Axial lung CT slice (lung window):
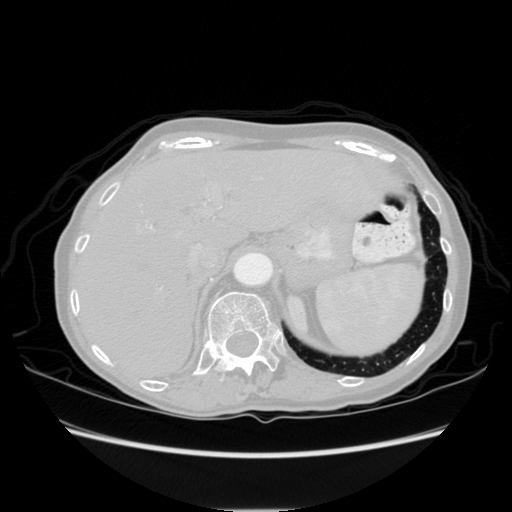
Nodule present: no